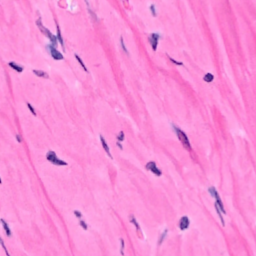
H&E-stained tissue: Breast